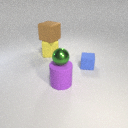
large purple rubber cylinder to the right of large yellow rubber cube